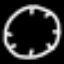
Label: clock